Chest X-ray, AP view. Patient: 43 years old, sex F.
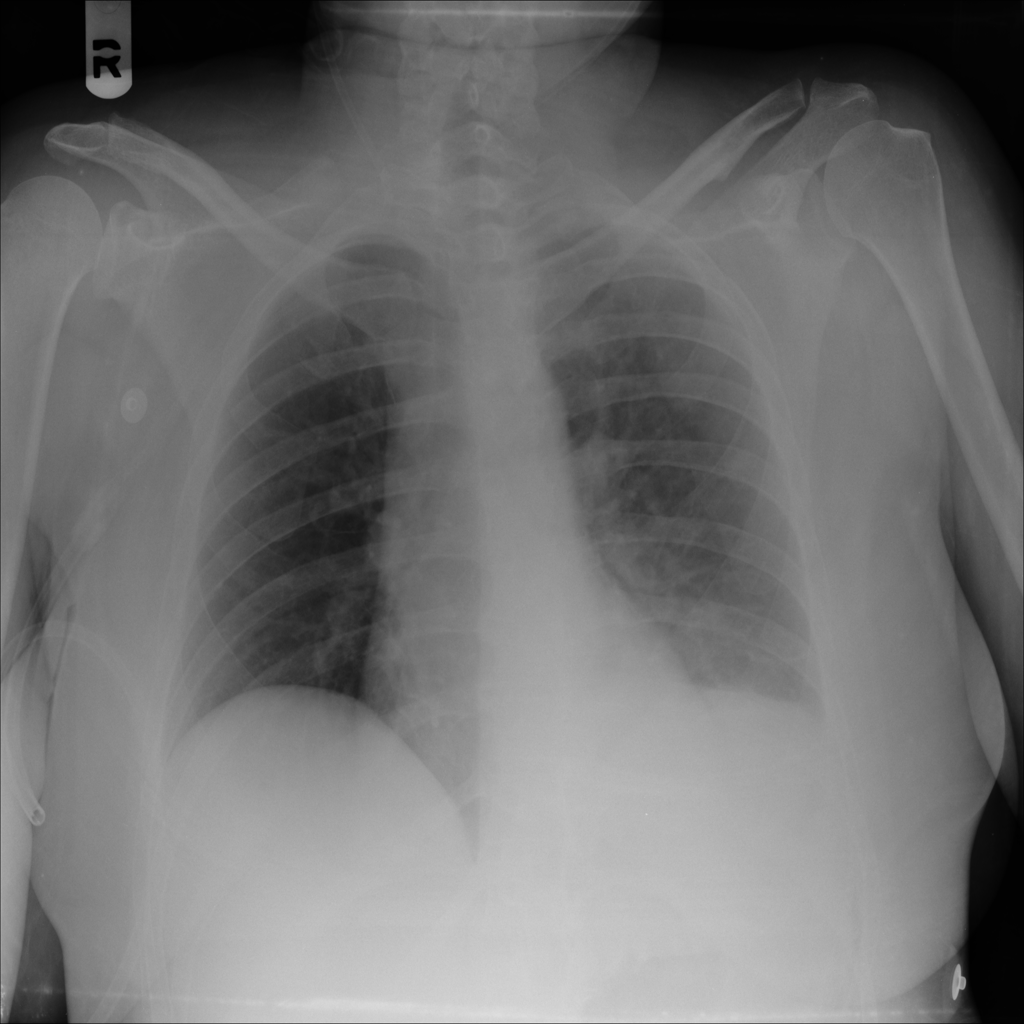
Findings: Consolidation